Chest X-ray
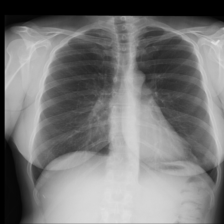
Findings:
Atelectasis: negative
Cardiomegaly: negative
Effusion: negative
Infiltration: negative
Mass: negative
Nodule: negative
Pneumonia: negative
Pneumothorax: negative
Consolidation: negative
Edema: negative
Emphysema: negative
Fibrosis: negative
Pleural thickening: negative
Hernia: negative